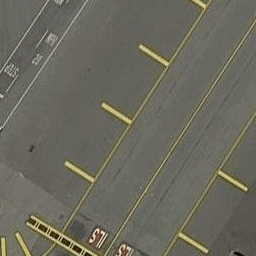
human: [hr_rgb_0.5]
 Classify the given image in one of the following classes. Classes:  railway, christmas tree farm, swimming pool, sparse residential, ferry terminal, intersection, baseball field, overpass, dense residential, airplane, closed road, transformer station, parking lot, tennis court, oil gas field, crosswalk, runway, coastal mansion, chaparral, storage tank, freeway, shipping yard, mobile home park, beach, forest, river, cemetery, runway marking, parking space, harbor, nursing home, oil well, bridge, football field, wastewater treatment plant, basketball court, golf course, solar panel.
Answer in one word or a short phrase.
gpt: runway marking